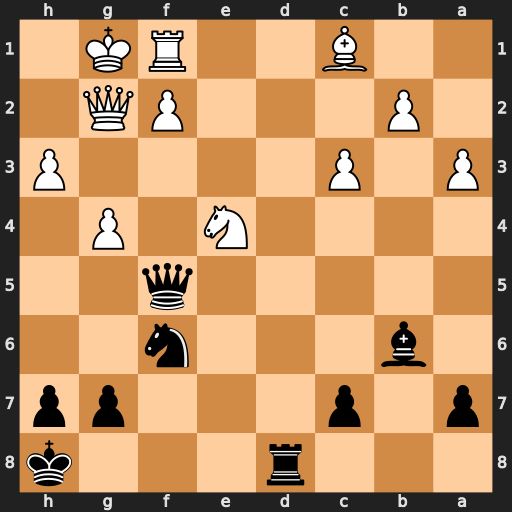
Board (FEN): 3r3k/p1p3pp/1b3n2/5q2/4N1P1/P1P4P/1P3PQ1/2B2RK1
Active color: b
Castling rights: -
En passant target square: -
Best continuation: Qxe4 Qxe4 Nxe4